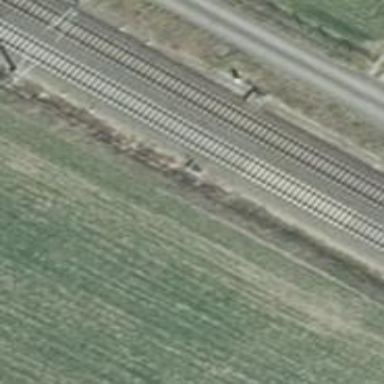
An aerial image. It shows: Railway signal.